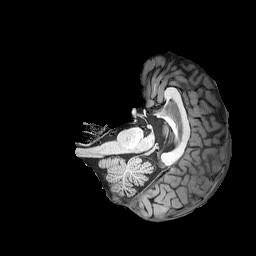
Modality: T1w
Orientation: axial
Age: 63
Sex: female
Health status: healthy